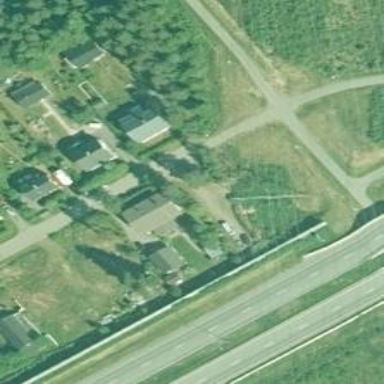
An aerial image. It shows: Residential road.